Interaction volume radius: 10 \u00c5
Interaction volume height: 10 \u00c5
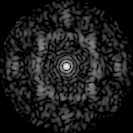
Disorder parameter: 0.6954